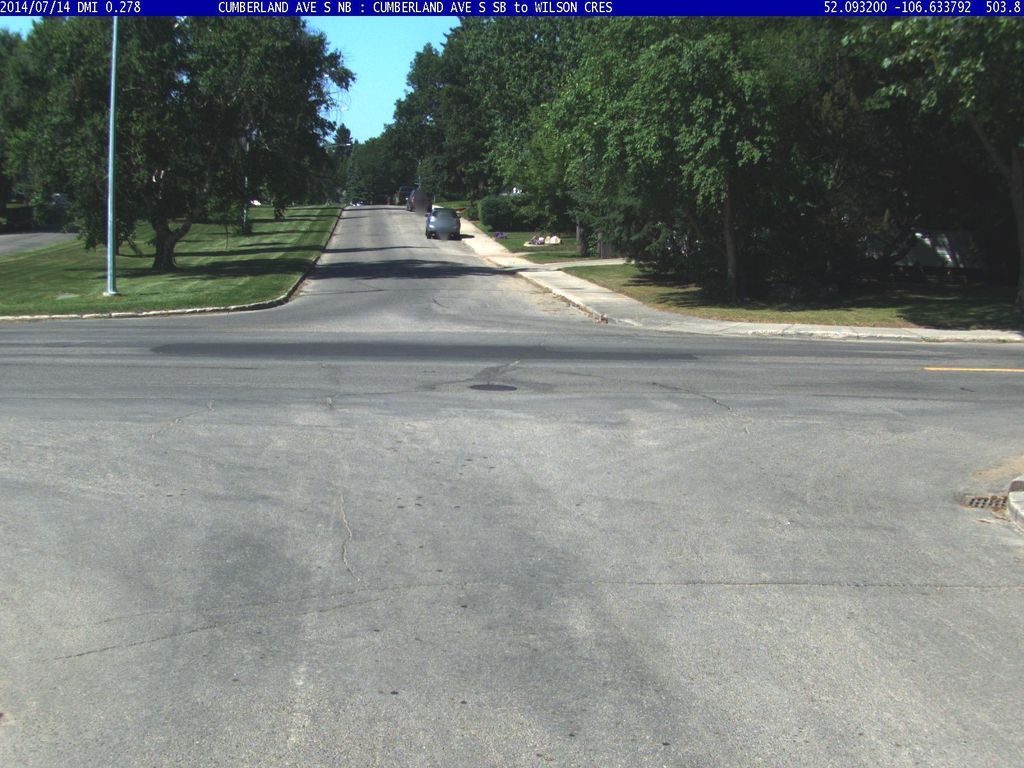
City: saskatoon